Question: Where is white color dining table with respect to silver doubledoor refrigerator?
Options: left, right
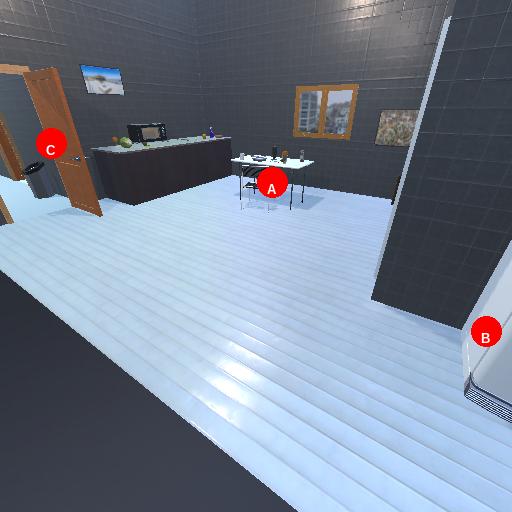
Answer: left